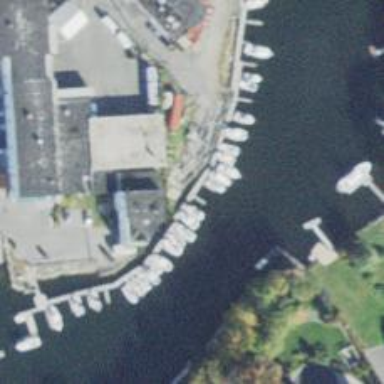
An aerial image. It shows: Man-made pier.